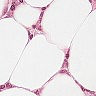
Metastatic tissue present: no